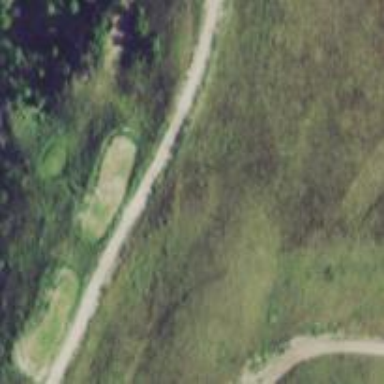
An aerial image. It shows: Footway that doubles as golf path.